Field crop: maize
Growth stage: 2
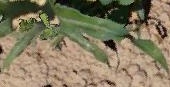
Species: maize